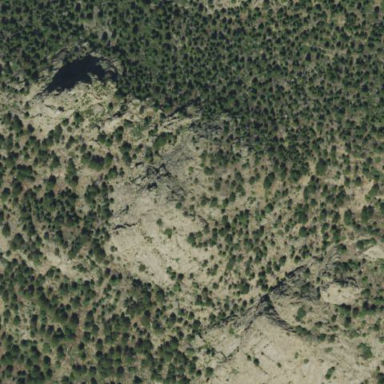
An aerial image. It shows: Landscape dominated by bare rock.